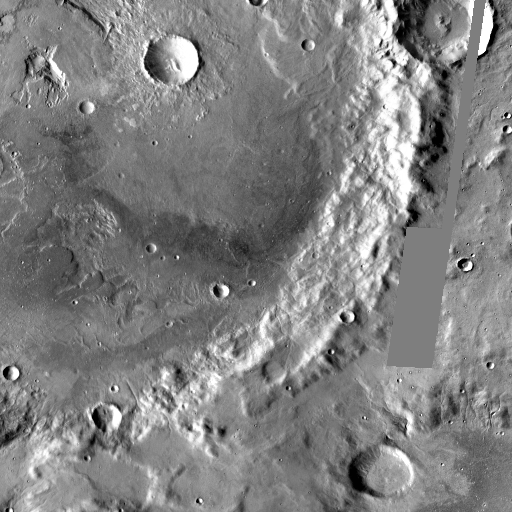
Crater classes present: Background, Other, Layered, Buried